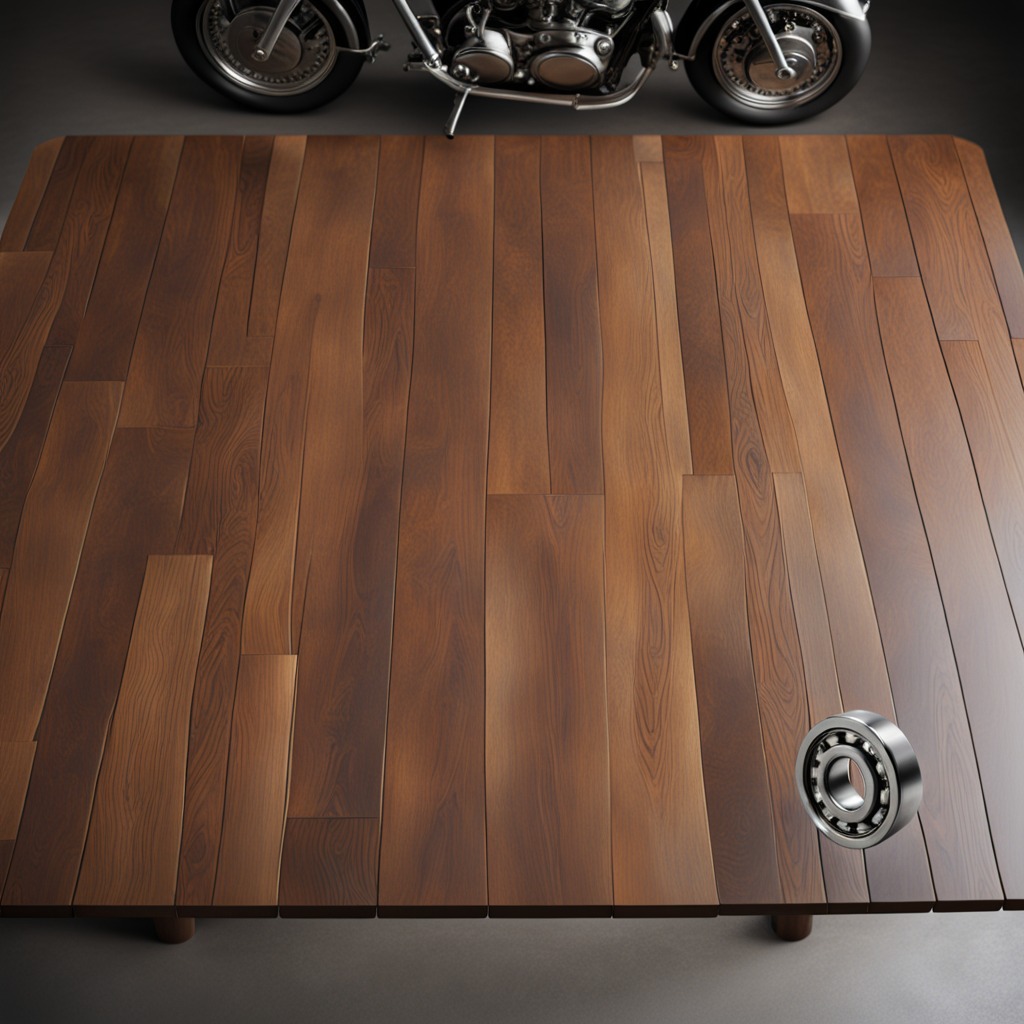
A metal ball bearing lies on the oil-spilled wooden table in a vintage motorcycle garage.